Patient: sex M, age 51
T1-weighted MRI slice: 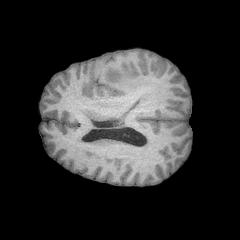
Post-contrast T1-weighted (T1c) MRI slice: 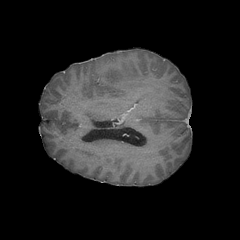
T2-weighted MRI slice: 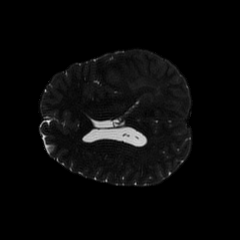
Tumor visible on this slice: yes
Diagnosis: Astrocytoma, IDH-mutant
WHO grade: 4